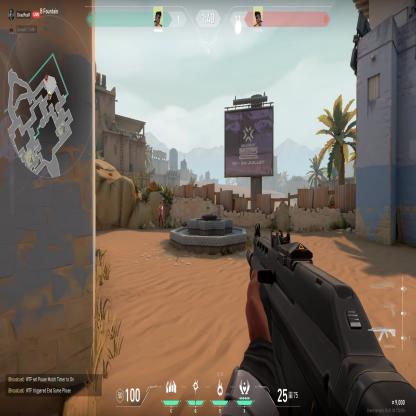
Label: enemy